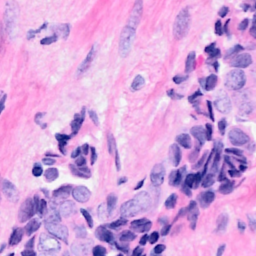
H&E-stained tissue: Breast